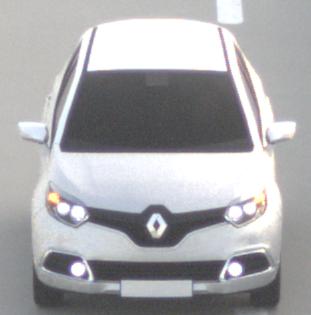
Make: Renault
Model: Captur ENERGY TCe 90
Detailed model: Captur (I)
Model produced from: 2013/06
Model produced until: 2015/05
Doors: 5
Color: white
Road condition: dry road
Daytime: sunrise or sunset
Contrast: low contrast